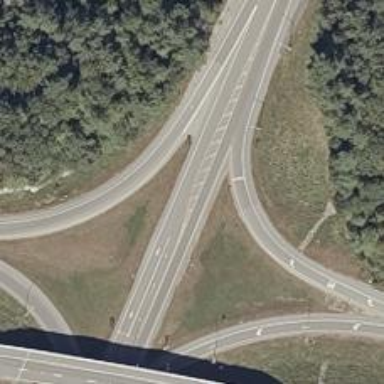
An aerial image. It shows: Primary highway.